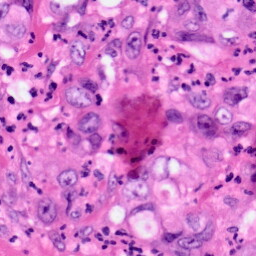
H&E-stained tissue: Pancreatic